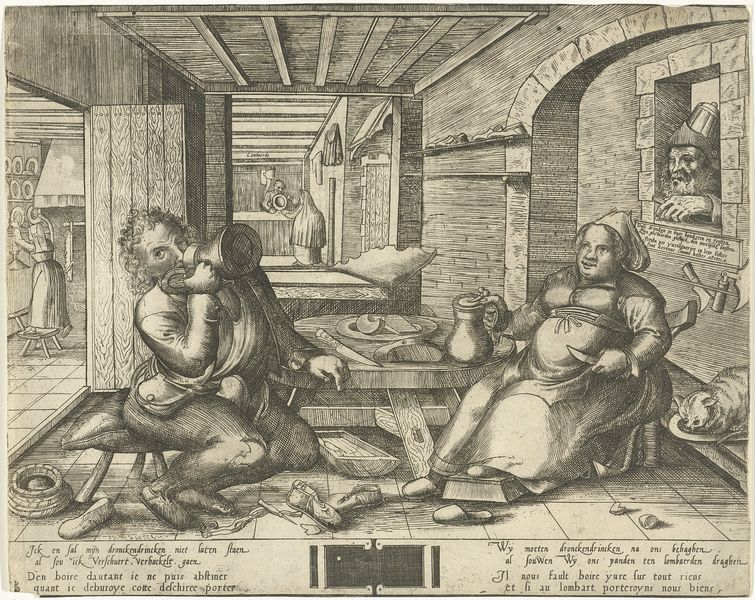
Titel: Schoenmaker en zijn vrouw, bier drinkend in een vertrek
Künstler: Frans Hogenberg
Standort: Amsterdam
Institution: Rijksmuseum
Schlagwörter: maison, vieille, vieux, gros, manger, estampe, eau forte, diner, grosse, boire